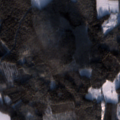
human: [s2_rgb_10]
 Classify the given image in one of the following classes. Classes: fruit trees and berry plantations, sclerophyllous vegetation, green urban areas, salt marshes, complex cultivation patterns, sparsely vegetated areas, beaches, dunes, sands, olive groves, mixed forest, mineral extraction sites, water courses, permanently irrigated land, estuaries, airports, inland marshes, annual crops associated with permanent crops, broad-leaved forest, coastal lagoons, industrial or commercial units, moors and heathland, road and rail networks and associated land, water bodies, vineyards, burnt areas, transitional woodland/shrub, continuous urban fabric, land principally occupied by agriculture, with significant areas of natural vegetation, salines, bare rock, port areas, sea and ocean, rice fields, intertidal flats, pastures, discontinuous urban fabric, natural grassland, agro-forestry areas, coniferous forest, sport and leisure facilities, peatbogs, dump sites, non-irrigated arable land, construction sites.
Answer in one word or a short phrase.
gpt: non-irrigated arable land, broad-leaved forest, coniferous forest, water bodies